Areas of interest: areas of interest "Chongqing Municipal Committee Party School Library"
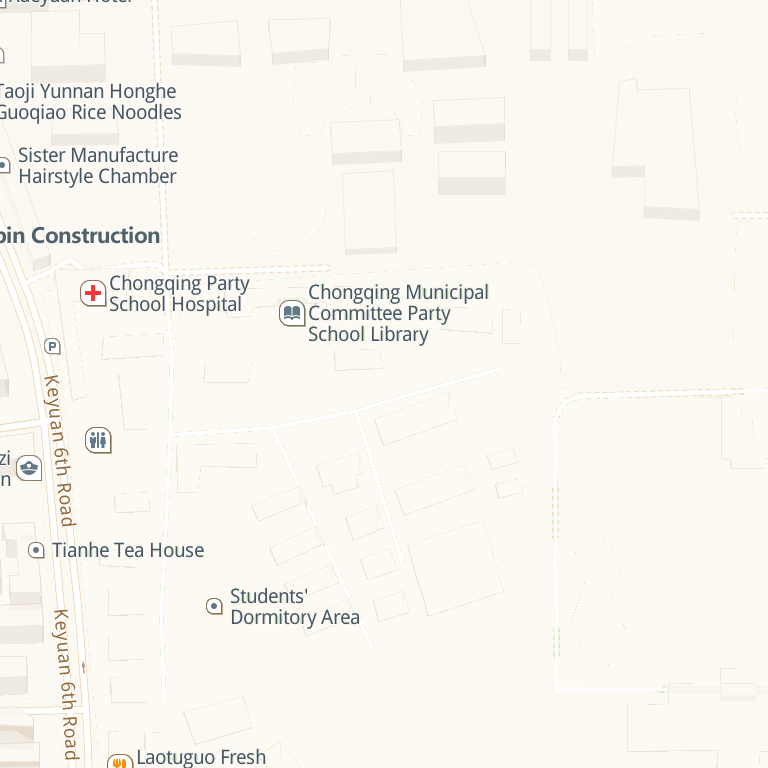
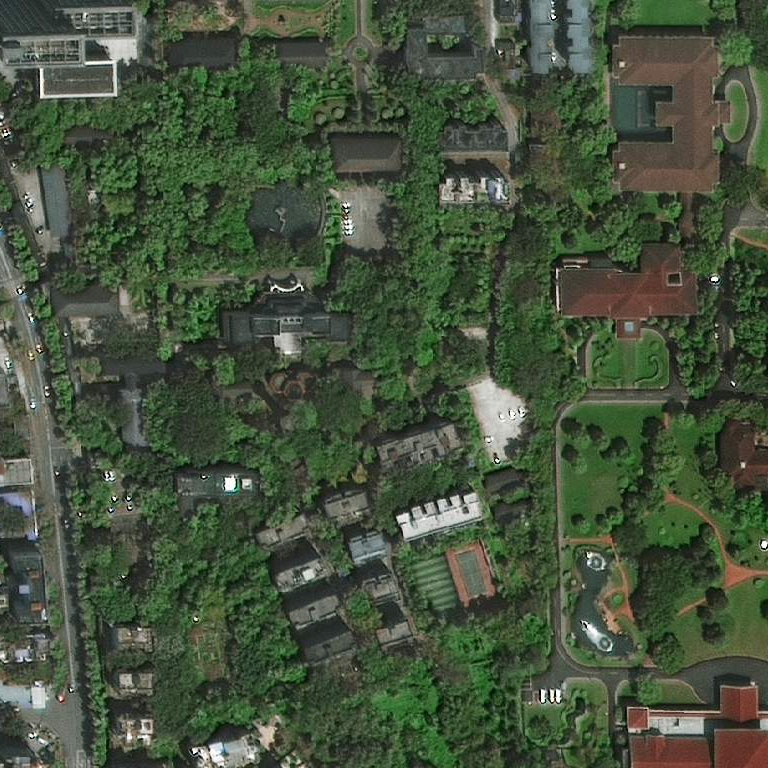